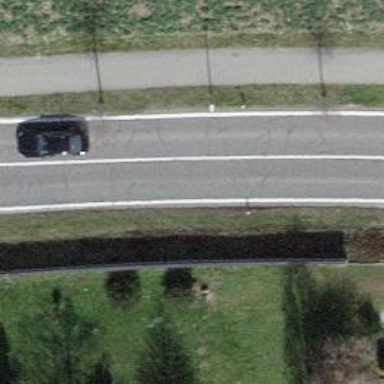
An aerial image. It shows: Secondary road with asphalt surface.